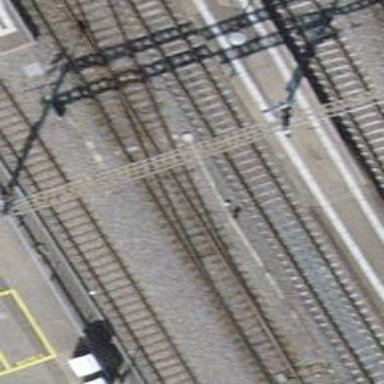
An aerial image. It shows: Rail siding with electrified tracks using contact line.